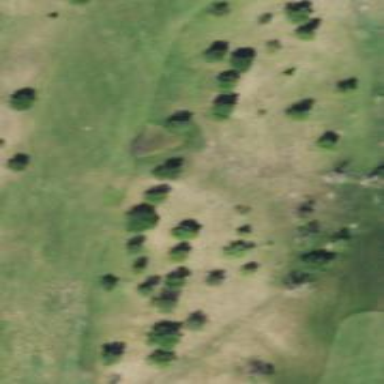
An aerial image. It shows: Grassy area designated as golf fairway.